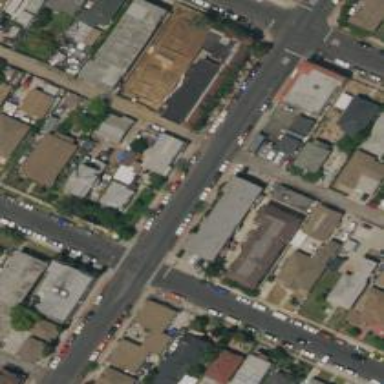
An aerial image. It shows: Alley classified as service road.